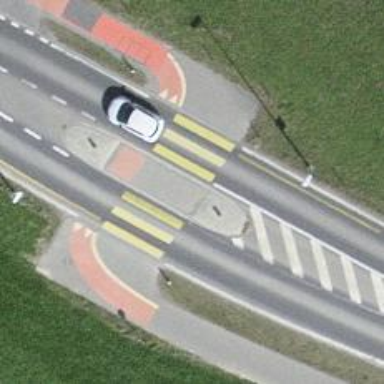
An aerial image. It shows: Pedestrian crossing with zebra markings on footway.